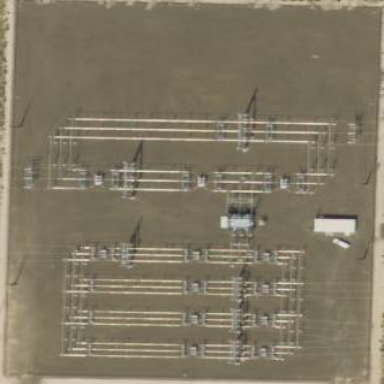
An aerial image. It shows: Fence surrounds transmission level power substation.